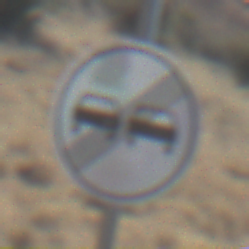
Verkehrszeichen: EndeUeberholverbot
Umgebung: Outdoor, Nature
Tageszeit: Midday
Wetter: Clear
Licht: Natural
Jahreszeit: NotSpecified
Kontrast: HighContrast